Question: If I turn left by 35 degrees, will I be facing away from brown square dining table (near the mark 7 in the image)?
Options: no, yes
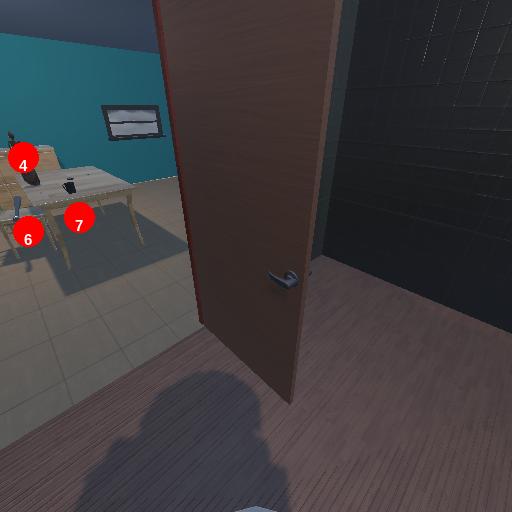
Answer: no